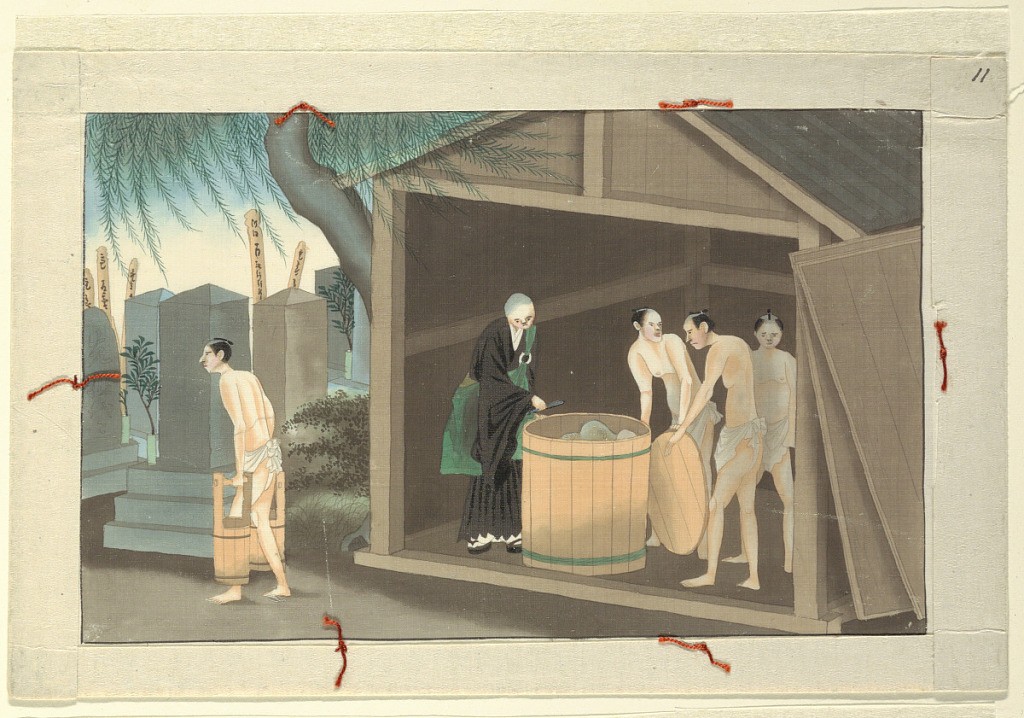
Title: One of Sixteen Scenes of the Death and Burial of a Man
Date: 19th century
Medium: Japan watercolor on silk or paper
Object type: drawing
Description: From a series of sixteen scenes of the death and burial of a man in Japan.